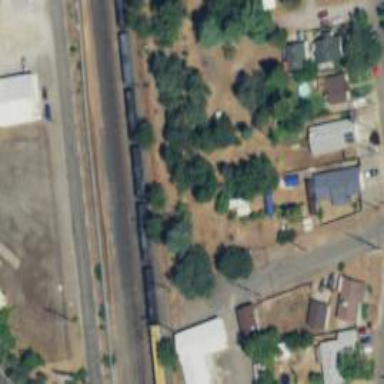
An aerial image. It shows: Railway siding with rails.